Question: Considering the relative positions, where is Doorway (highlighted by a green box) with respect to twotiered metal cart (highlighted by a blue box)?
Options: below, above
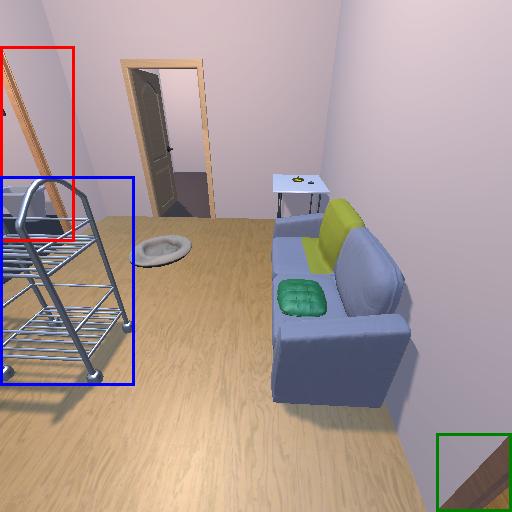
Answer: below